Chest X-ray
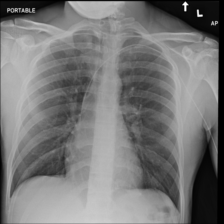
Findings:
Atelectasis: negative
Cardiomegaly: negative
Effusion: negative
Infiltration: negative
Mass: negative
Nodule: negative
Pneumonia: negative
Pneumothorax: negative
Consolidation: negative
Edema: negative
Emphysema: negative
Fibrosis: negative
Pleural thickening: negative
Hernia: negative